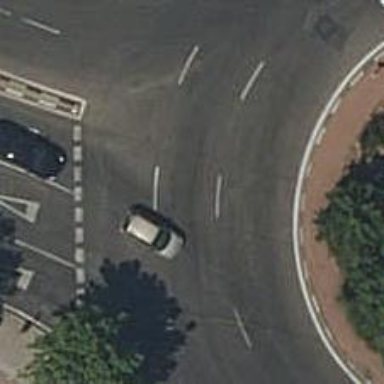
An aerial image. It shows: Primary highway intersecting roundabout.